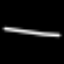
Label: line